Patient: sex M, age 30
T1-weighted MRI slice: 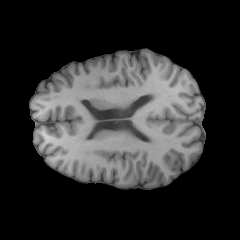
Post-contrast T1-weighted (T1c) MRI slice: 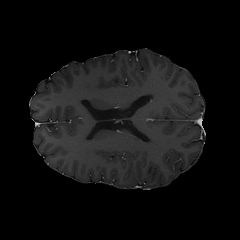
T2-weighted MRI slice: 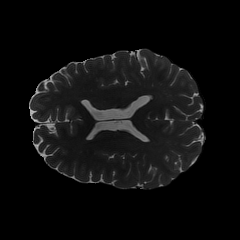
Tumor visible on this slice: no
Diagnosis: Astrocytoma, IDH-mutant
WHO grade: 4